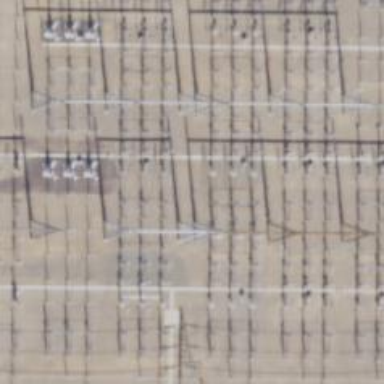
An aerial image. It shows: Switch used for power control.